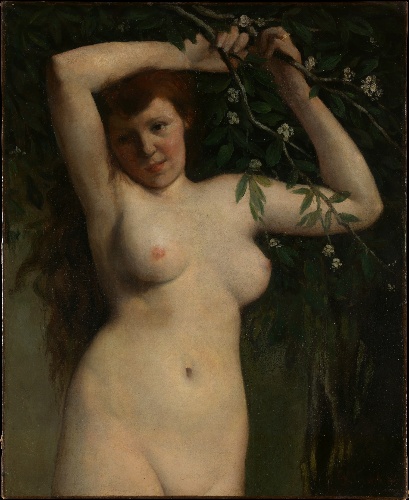
Title: Nude with Flowering Branch
Artist: Gustave Courbet
Artist bio: French, Ornans 1819–1877 La Tour-de-Peilz
Date: 1863
Object type: Painting
Classification: Paintings
Medium: Oil on canvas
Dimensions: 29 1/2 x 24 in. (74.9 x 61 cm)
Department: European Paintings
Credit line: H. O. Havemeyer Collection, Bequest of Mrs. H. O. Havemeyer, 1929
Accession year: 1929
Repository: Metropolitan Museum of Art, New York, NY
Tags: Female Nudes